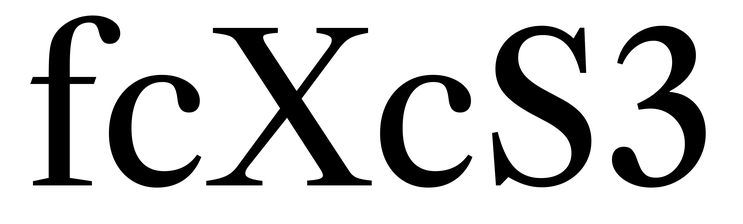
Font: LibreCaslonText_Regular